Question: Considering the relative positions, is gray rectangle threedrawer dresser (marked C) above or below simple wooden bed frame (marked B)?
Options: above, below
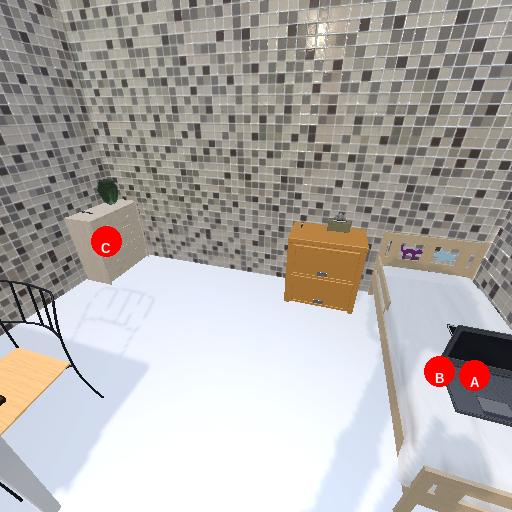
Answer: above